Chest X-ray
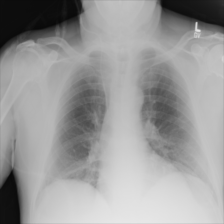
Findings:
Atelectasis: positive
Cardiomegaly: negative
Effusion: negative
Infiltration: negative
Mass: negative
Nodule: negative
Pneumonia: negative
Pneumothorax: negative
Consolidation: negative
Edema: positive
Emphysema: negative
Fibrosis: negative
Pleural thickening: negative
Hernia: negative